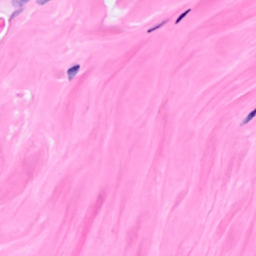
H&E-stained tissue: Breast